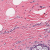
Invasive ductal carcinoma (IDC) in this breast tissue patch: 0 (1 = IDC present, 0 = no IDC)